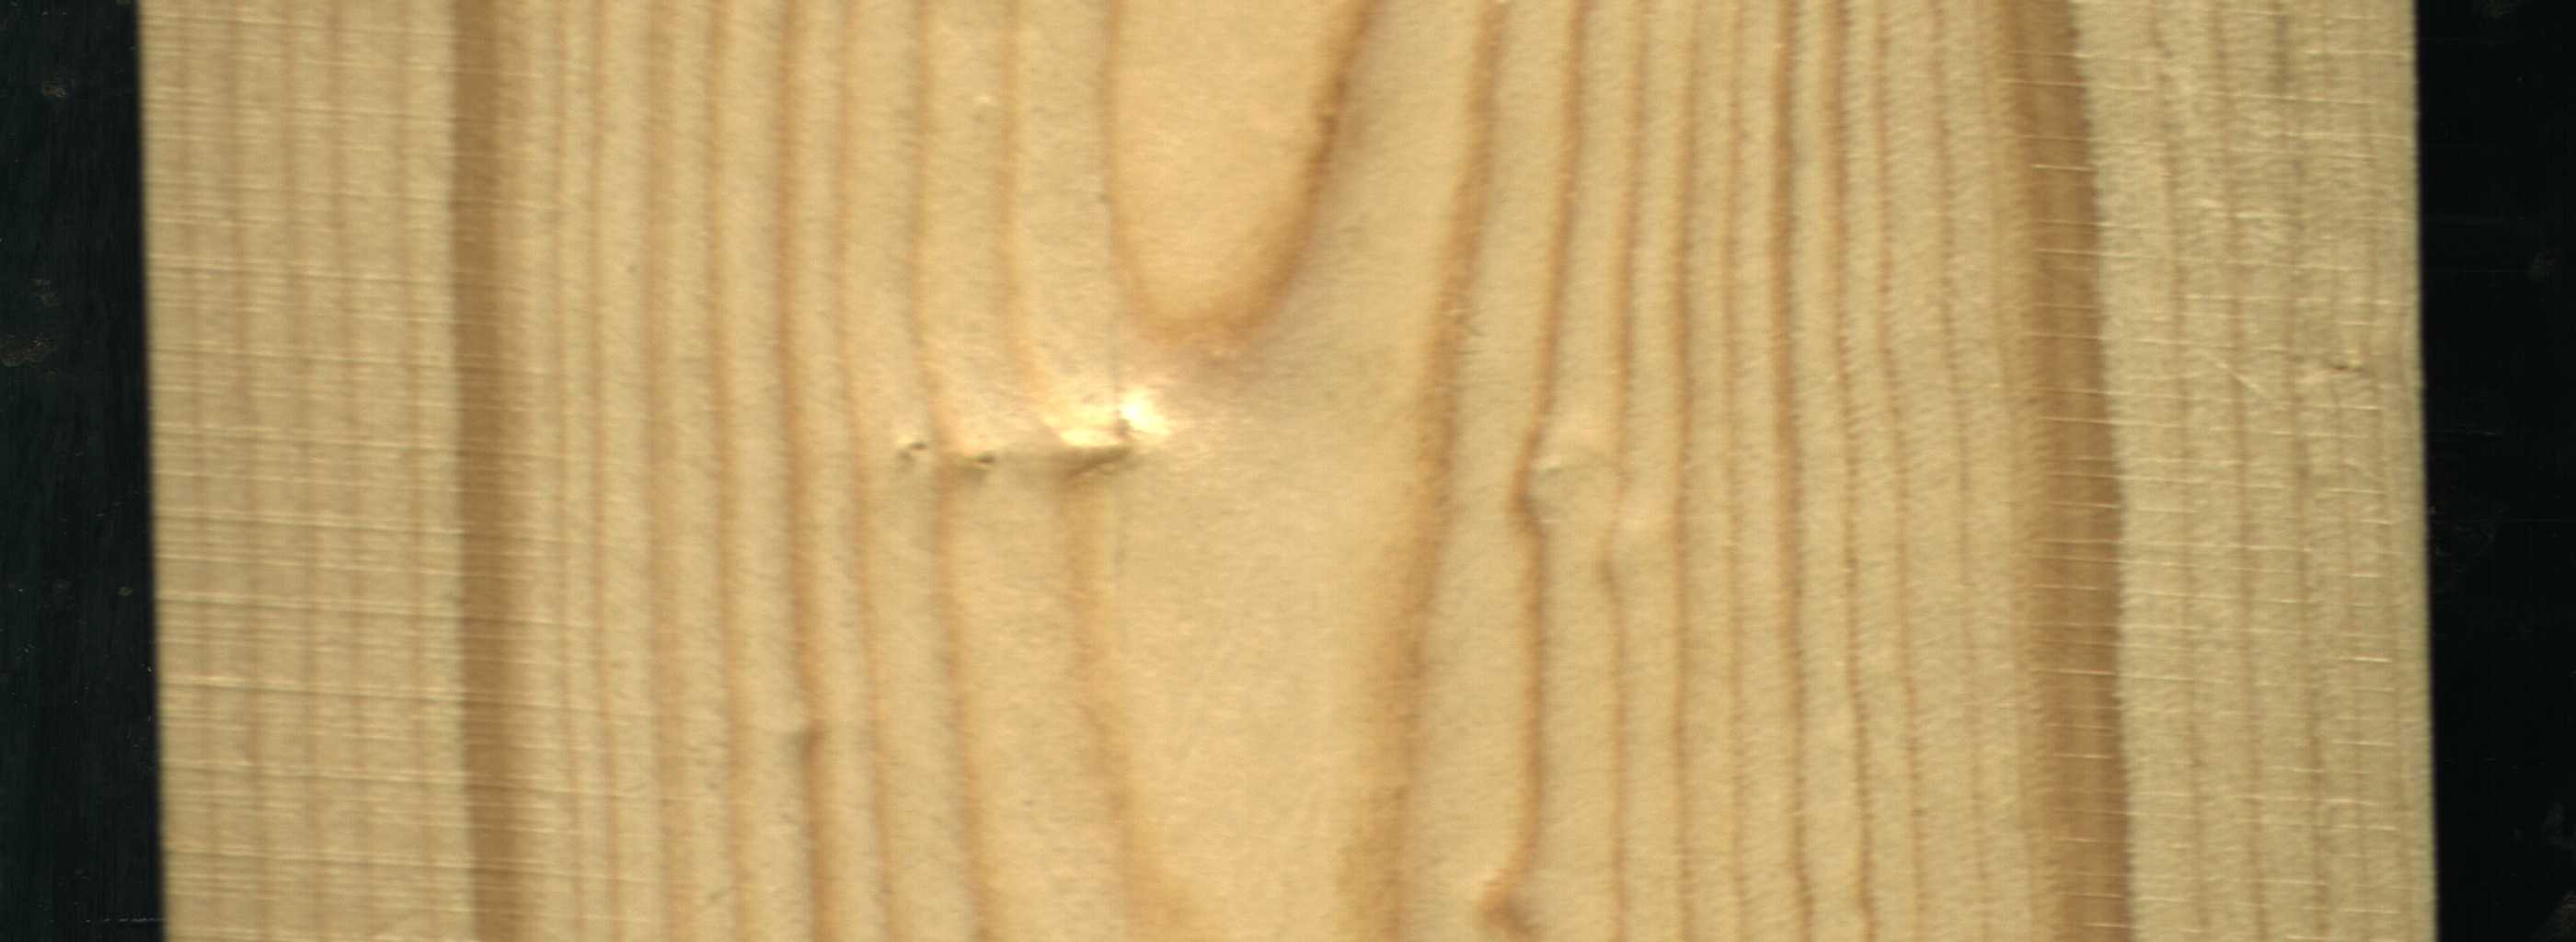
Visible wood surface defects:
Quartzity
Quartzity